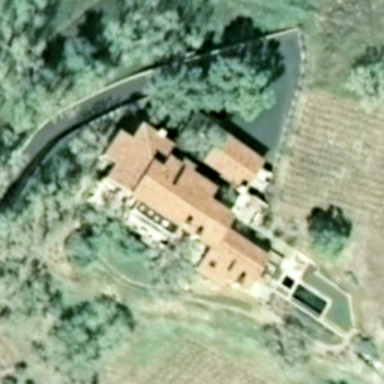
A villa is surrounded by lush plants in the sparse residential area .